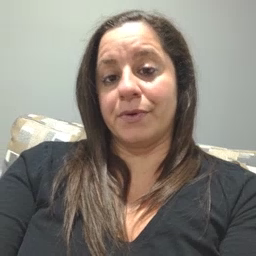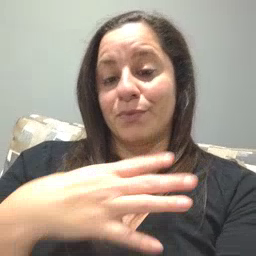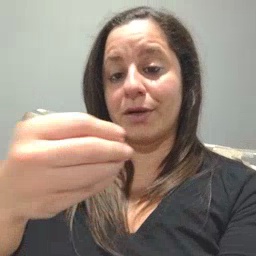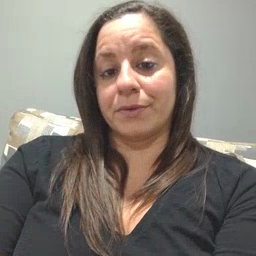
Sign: white